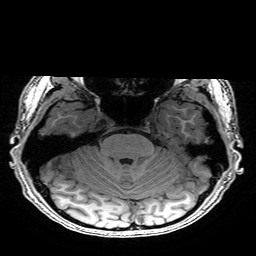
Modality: T1w
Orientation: coronal
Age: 21
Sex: male
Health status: healthy
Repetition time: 2.53 s
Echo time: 0.0034 s